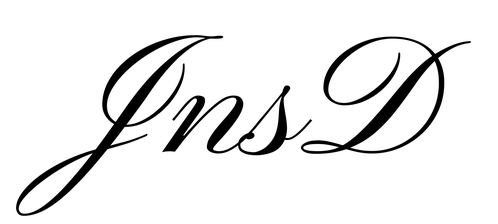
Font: PinyonScript-Regular